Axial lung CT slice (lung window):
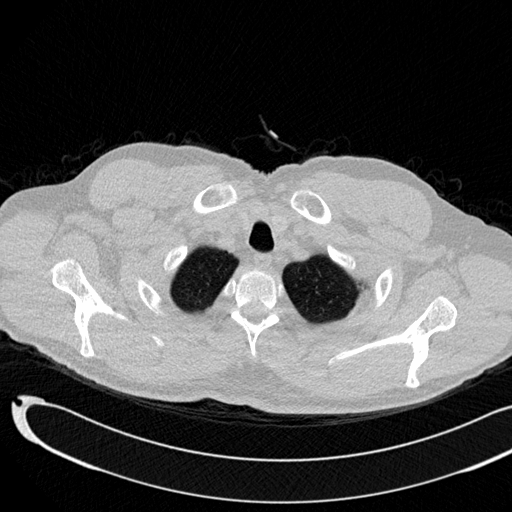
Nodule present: no